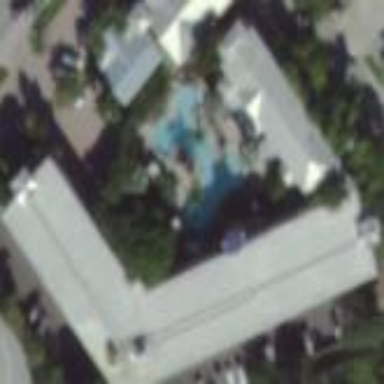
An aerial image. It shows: Hotel building.